Field crop: maize
Growth stage: 2
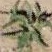
Species: atriplex